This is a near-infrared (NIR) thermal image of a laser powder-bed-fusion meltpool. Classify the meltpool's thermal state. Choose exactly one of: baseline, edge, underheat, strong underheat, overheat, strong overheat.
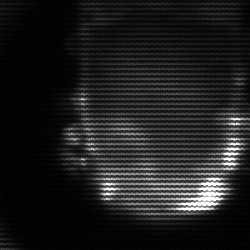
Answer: baseline